Question: I created in PHP a calendar to show to my boss my holidays.
The calendar works great.
I have to export the data of the calendar into an Excel sheet in this format :

I would like to know how can I put a cross in this table at March 09 if I take a holiday on march 9.
I tried this but my way seems to be not the best way :
I begin in the first cell and I browse all the cell, if I find a holiday, I put a cross.
I change my code on Mark's advices (see below)
'''
$sql = "SELECT id, nom, prenom FROM utilisateurs";
$fiches = $bdd->prepare($sql);
$users = $fiches->execute();
$user_number = 0;
$res = $fiches->fetchAll(PDO::FETCH_OBJ);
$ligne = 0;
foreach($res as $user)
{
$ligne = 1;
$user_number++;
$objPHPExcel->createSheet($user_number);
$objPHPExcel->setActiveSheetIndex($user_number);
$objPHPExcel->getActiveSheet()->setTitle($user->nom);
$ligne++;
$num_jours = cal_days_in_month(CAL_GREGORIAN, $month, $annee_en_cours);
$col = 'A';
$sql = "SELECT jour, commentaire
FROM reservations
WHERE id_user = ".$user->id;
$sql.= " ORDER BY jour";
echo $sql.'<br />';
$req = $bdd->prepare($sql);
$execution = $req->execute();
$res = $req->fetchAll(PDO::FETCH_OBJ);
echo '<pre>';
print_r($res);
echo '</pre>';
if (count($res) > 0)
{
$objPHPExcel->getActiveSheet()->SetCellValue($col.$ligne, $res[0]->jour);
}
echo $col.$ligne.'</br />';
$col++;
$ii = 1;
for($col = 'A'; $col !== 'AF'; $col++)
{
$objPHPExcel->getActiveSheet()->SetCellValue($col.'1', $ii);
}
}
'''
I obtain this :
'''
SELECT jour, commentaire FROM reservations WHERE id_user = 57 ORDER BY jour
'''
Array
(
[0] => stdClass Object
(
[jour] => 2014_08_14_AM
[commentaire] =>
)
'''
[1] => stdClass Object
(
[jour] => 2014_10_02_AM
[commentaire] =>
)
[2] => stdClass Object
(
[jour] => 2014_10_16_AM
[commentaire] =>
)
[3] => stdClass Object
(
[jour] => 2014_11_05_AM
[commentaire] =>
)
[4] => stdClass Object
(
[jour] => 2014_11_06_AM
[commentaire] =>
)
[5] => stdClass Object
(
[jour] => 2014_12_03_AM
[commentaire] =>
)
[6] => stdClass Object
(
[jour] => 2014_12_10_AM
[commentaire] =>
)
'''
)
A2
SELECT jour, commentaire FROM reservations WHERE id_user = 58 ORDER BY jour
Array
(
[0] => stdClass Object
(
[jour] => 2014_06_03_AM
[commentaire] =>
)
'''
[1] => stdClass Object
(
[jour] => 2014_06_12_AM
[commentaire] =>
)
[2] => stdClass Object
(
[jour] => 2014_06_17_AM
[commentaire] =>
)
[3] => stdClass Object
(
[jour] => 2014_08_01_AM
[commentaire] =>
)
[4] => stdClass Object
(
[jour] => 2014_08_07_AM
[commentaire] =>
)
[5] => stdClass Object
(
[jour] => 2014_12_01_AM
[commentaire] => test
)
[6] => stdClass Object
(
[jour] => 2014_12_03_AM
[commentaire] =>
)
[7] => stdClass Object
(
[jour] => 2014_12_11_AM
[commentaire] => test
)
[8] => stdClass Object
(
[jour] => 2014_12_24_AM
[commentaire] => test
)
[9] => stdClass Object
(
[jour] => 2015_01_01_AM
[commentaire] =>
)
'''
)
A2
SELECT jour, commentaire FROM reservations WHERE id_user = 59 ORDER BY jour
Array
(
[0] => stdClass Object
(
[jour] => 2014_12_03_AM
[commentaire] =>
)
'''
[1] => stdClass Object
(
[jour] => 2014_12_04_AM
[commentaire] =>
)
'''
)
A2
Exporation OK, veuillez cliquer pour sauvegarder le document
This is not the best way, have you a idea plese ?
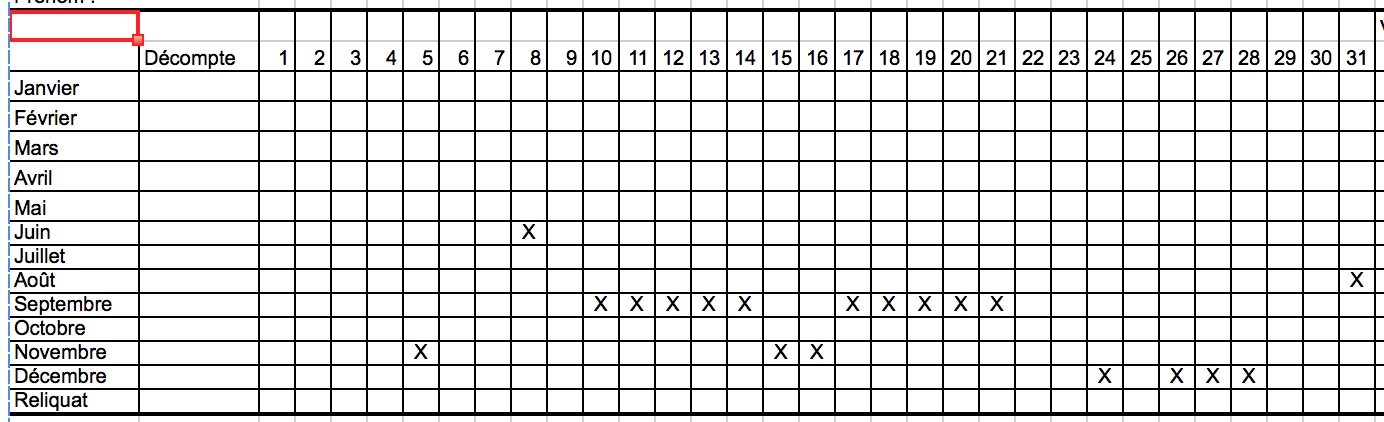
Answer: It's better to retrieve the list of all holidays for the year (one single database query to return all holiday rows, rather than 365/366 queries for each individual date) and loop through that resultset instead.... you should be able to work out the cell address to store an X from the date by extracting the month and date components